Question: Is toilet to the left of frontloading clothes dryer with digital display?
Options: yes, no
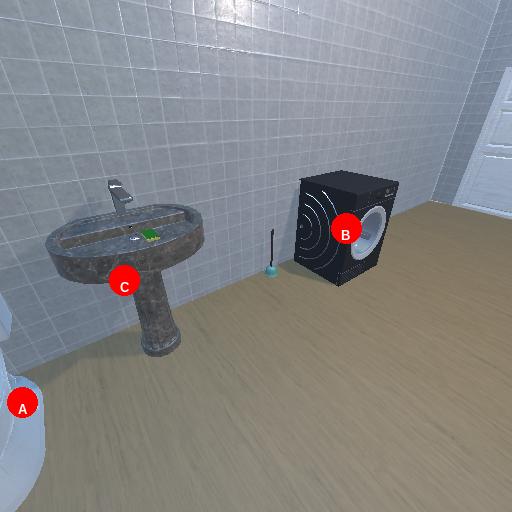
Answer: yes